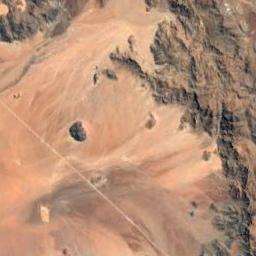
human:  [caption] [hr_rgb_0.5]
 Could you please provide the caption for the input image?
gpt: Seventy percent of the area on this mountain is covered by vegetation .

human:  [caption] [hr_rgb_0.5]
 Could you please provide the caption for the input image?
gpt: The mountain is uneven and rough .

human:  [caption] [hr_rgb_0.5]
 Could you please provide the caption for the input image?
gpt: The mountain has a rugged surface and its rocks are red .

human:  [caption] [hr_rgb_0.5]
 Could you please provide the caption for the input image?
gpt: The mountain is consist of half of black soil and half of yellow soil .

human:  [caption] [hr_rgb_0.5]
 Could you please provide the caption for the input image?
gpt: There are some brown rocks and sand on the mountain .